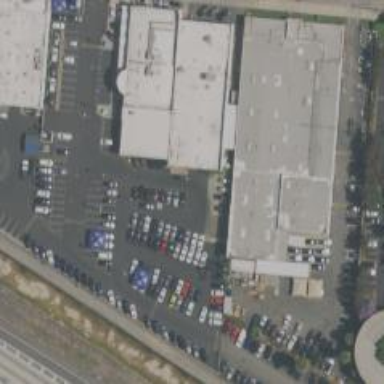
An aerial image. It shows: Commercial building used for cars.